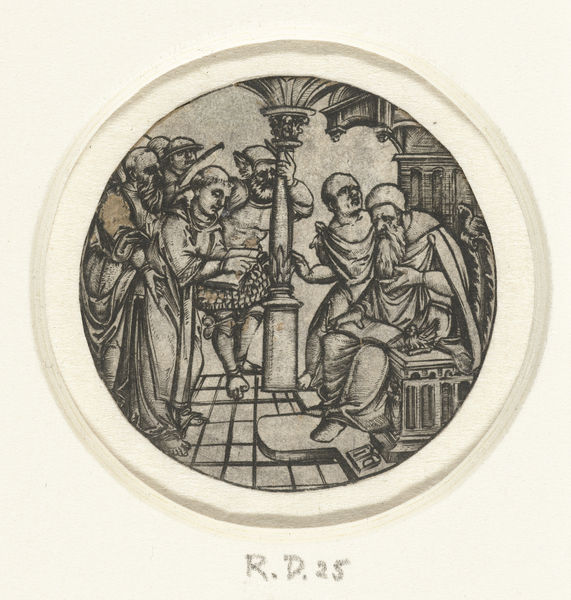
Titel: Heilige
Künstler: Jean Duvet
Standort: Amsterdam
Institution: Rijksmuseum
Schlagwörter: gravure, chapiteau, enluminure, livre, moine, carrelage, colone, monastere